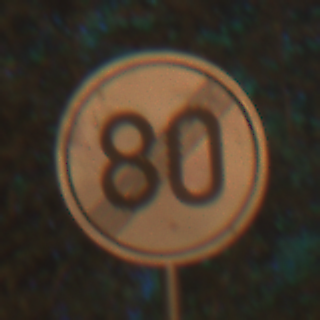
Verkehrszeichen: EndeGeschwindigkeit80
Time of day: Night
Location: Outdoor (Urban)
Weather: PartlyCloudy
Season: NotSpecified
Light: Artificial